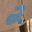
Label: 2